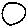
Label: circle